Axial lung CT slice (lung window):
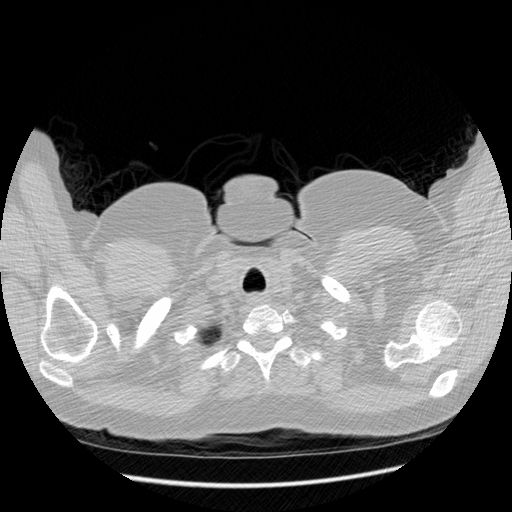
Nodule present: no